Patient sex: F
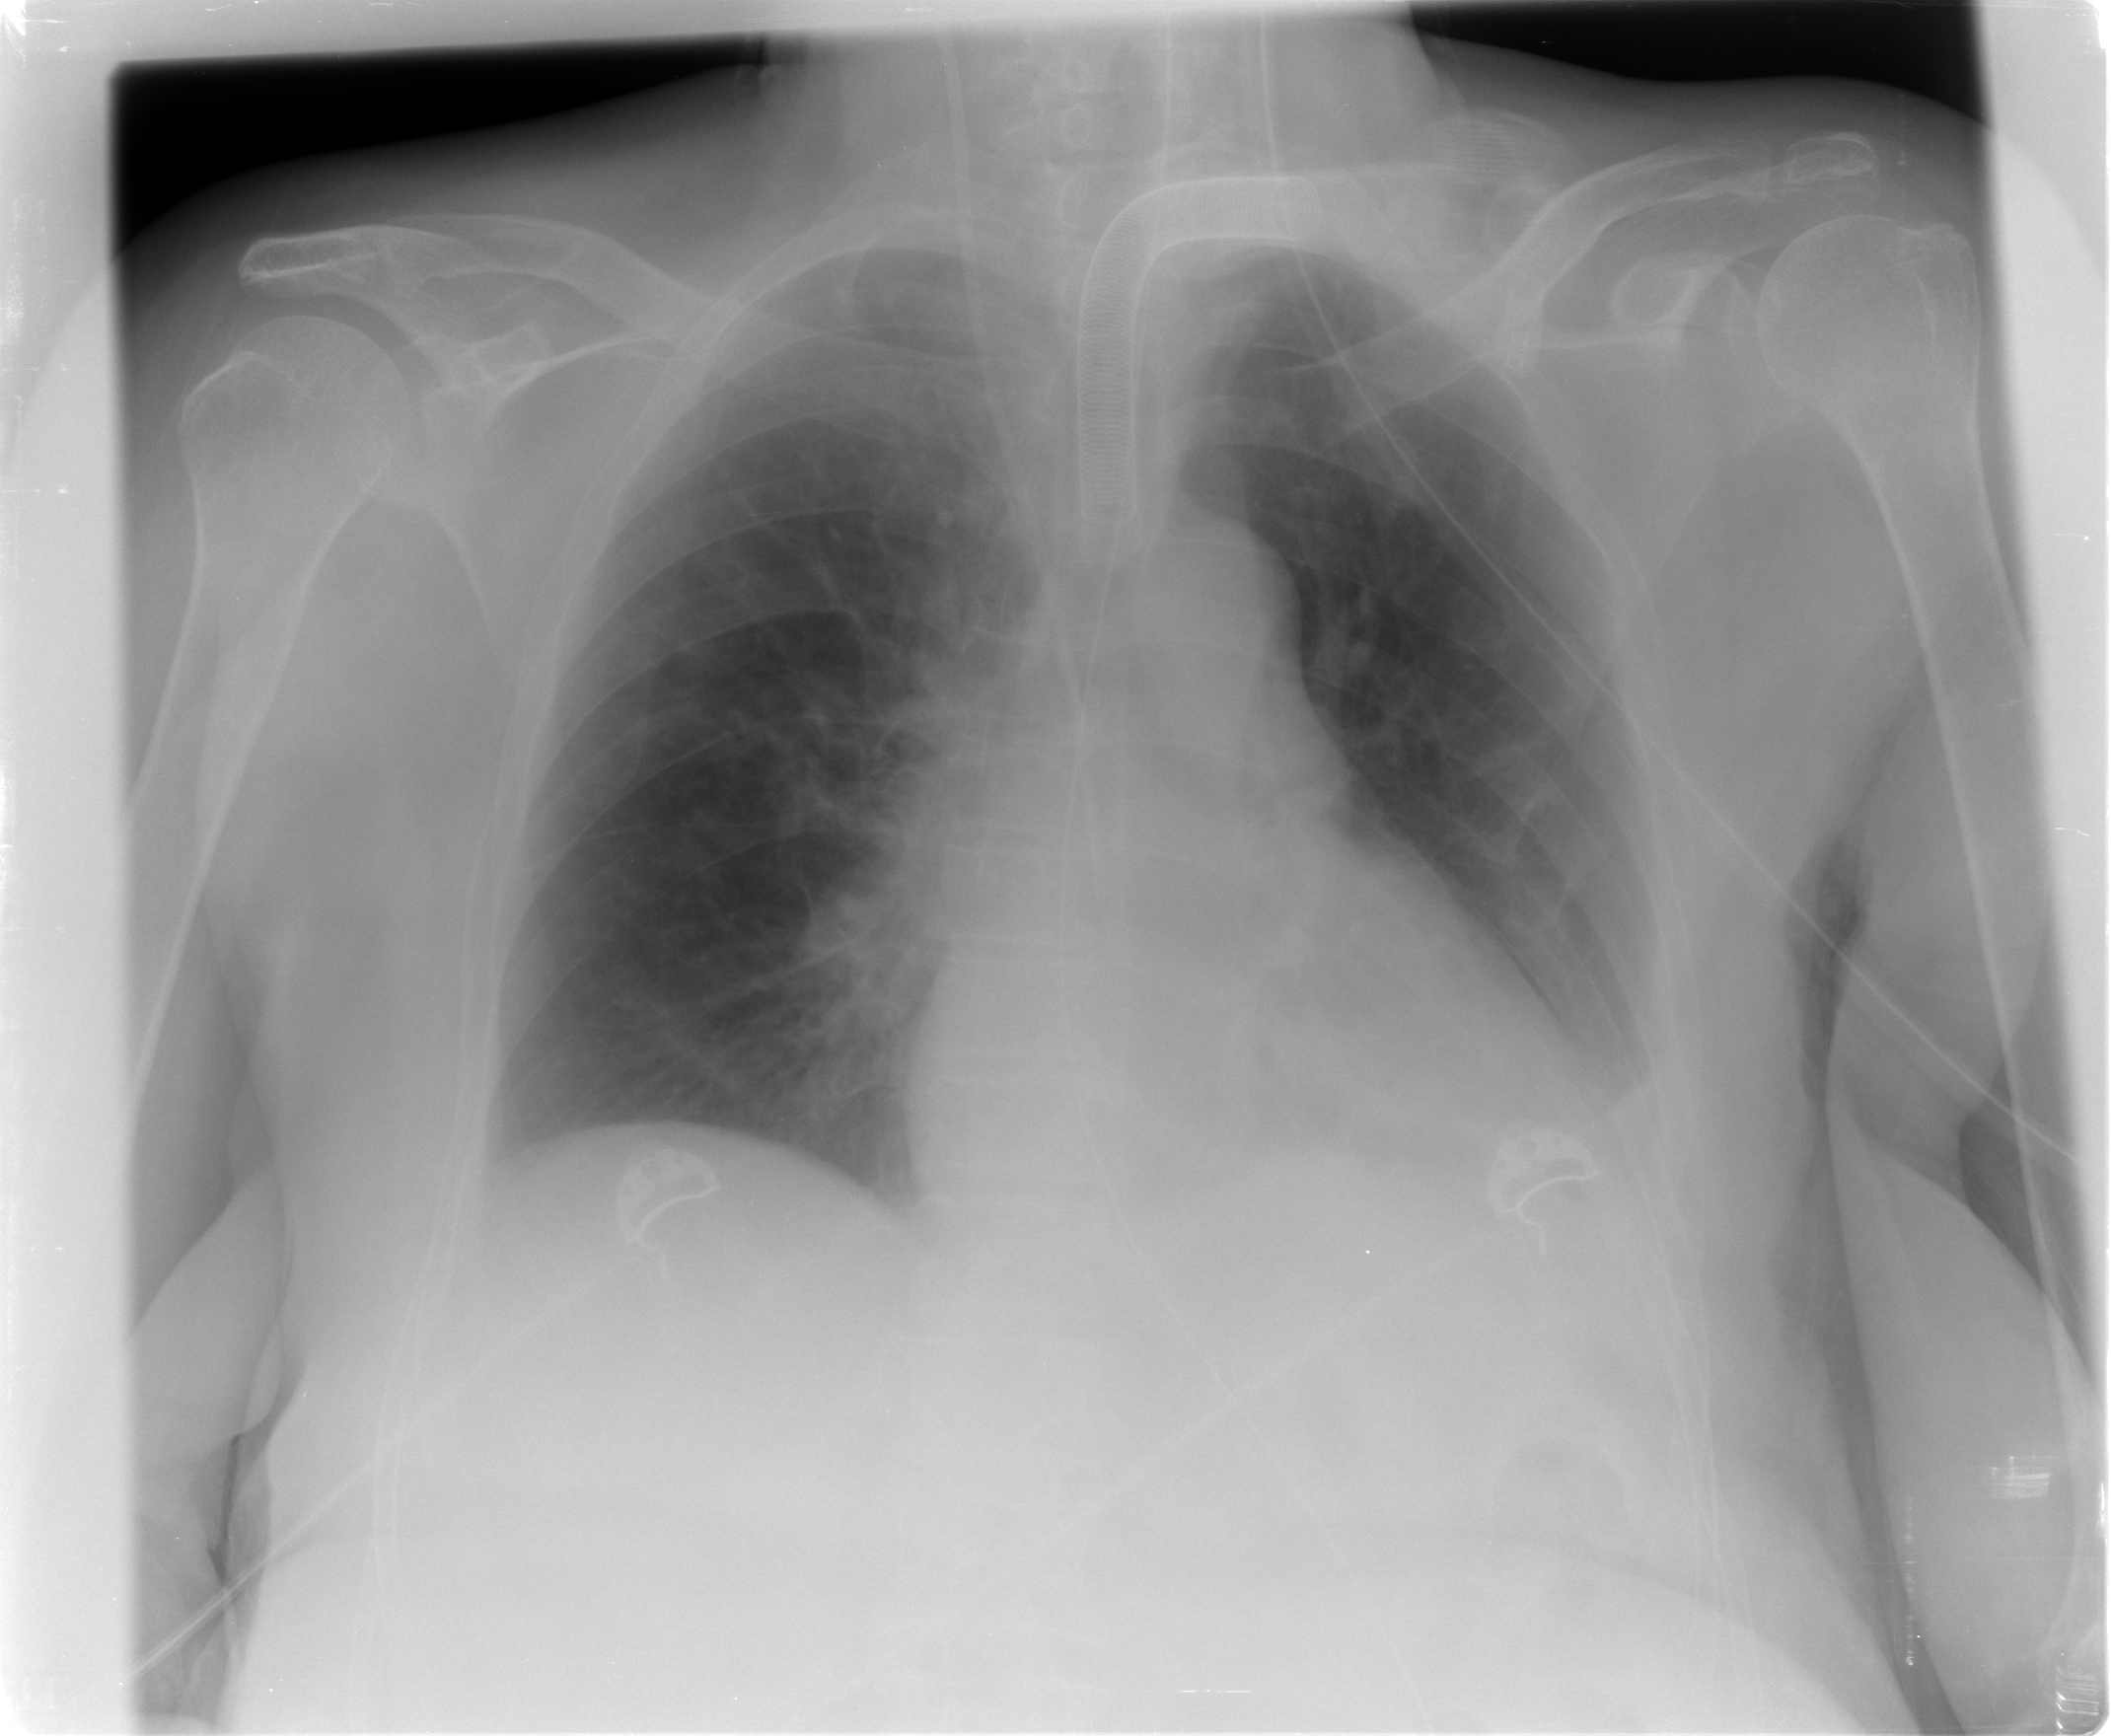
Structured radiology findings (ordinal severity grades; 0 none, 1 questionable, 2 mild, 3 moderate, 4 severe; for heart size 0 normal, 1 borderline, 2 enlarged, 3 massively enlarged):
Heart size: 2
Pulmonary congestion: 0
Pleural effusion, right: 1
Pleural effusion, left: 2
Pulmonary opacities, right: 0
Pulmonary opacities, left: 0
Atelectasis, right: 2
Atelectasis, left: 2